Question: My problem is that list view is not visible on my android emulator
Below is my xml file
'''
<?xml version="1.0" encoding="utf-8"?>
<LinearLayout xmlns:android="http://schemas.android.com/apk/res/android"
xmlns:app="http://schemas.android.com/apk/res-auto"
xmlns:tools="http://schemas.android.com/tools"
android:layout_width="match_parent"
android:layout_height="match_parent"
tools:context=".MyListview">
<ListView
android:id="@+id/listview"
android:layout_width="368dp"
android:layout_height="495dp"
tools:layout_editor_absoluteX="8dp"
tools:layout_editor_absoluteY="8dp"
tools:ignore="MissingConstraints" />
</LinearLayout>
'''
below is my string.xml fie
'''
<resources>
<string name="app_name">MyListView</string>
<string-array name="myarray">
<item value="Abc"></item>
<item value="Def"></item>
<item value="ghi"></item>
<item value="jkl"></item>
</string-array>
'''
Below is my.java file:
'''
package com.example.mypc.mylistview;
import android.support.v7.app.AppCompatActivity;
import android.os.Bundle;
import android.view.View;
import android.widget.*;
public class MyListview extends AppCompatActivity {
ListView lv;
ArrayAdapter ad;
String []arr={"abc","def","ghi","jkl"};
@Override
protected void onCreate(Bundle savedInstanceState) {
super.onCreate(savedInstanceState);
setContentView(R.layout.activity_my_listview);
lv=(ListView) findViewById(R.id.listview);
ad=new ArrayAdapter<String>(getApplicationContext(),android.R.layout.simple_list_item_1,arr);
lv.setAdapter(ad);
lv.setOnItemClickListener(new AdapterView.OnItemClickListener() {
@Override
public void onItemClick(AdapterView<?> parent, View view, int position, long id) {
String []arr=getResources().getStringArray(R.array.myarray);
String value=arr[position];
Toast.makeText(getApplicationContext(),value,Toast.LENGTH_LONG).show();
}
});
}
}
'''
Below is my output:
Here is the output after passing array inside array adapter

Is there anything wrong in my java file or I have taken wrong layout?
Thanks in advance
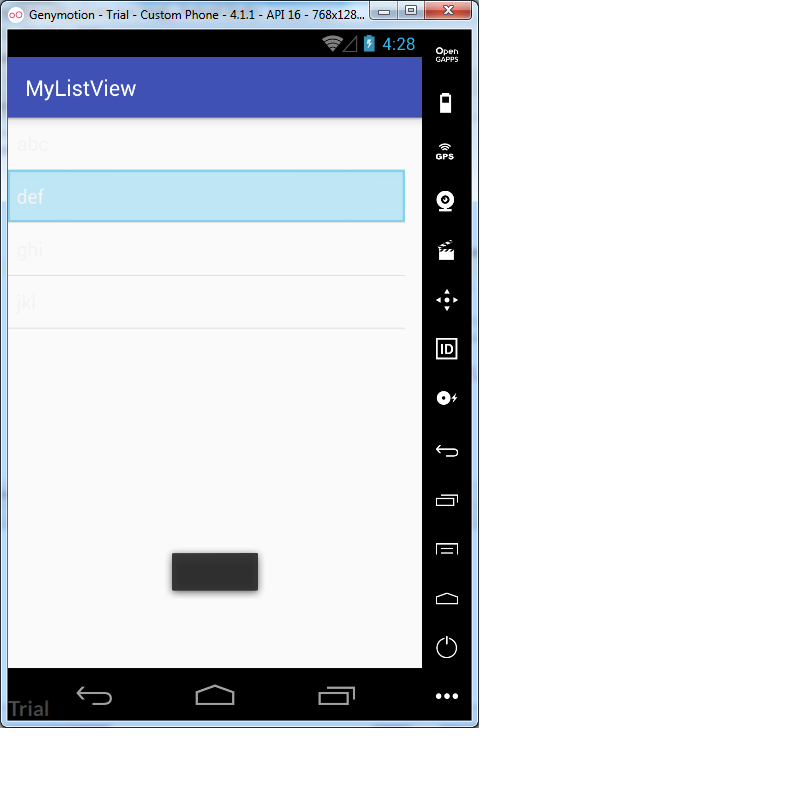
Answer: '''
Simple use this in MainActivity.java
@Override
protected void onCreate(Bundle savedInstanceState) {
super.onCreate(savedInstanceState);
setContentView(R.layout.activity_main);
ListView listView=findViewById(R.id.listviewa);
String [] value=getResources().getStringArray(R.array.radio_buttons);
ArrayAdapter<String> adapter = new ArrayAdapter<String>(this,
android.R.layout.simple_list_item_1, android.R.id.text1, value);
listView.setAdapter(adapter);
}
//---------------------String.xml-
<resources>
<string name="app_name">YourAppName</string>
<string-array name="radio_buttons">
<item>ABC</item>
<item>DEF</item>
<item>GHX</item>
<item>IJK</item>
</string-array>
</resources>
'''